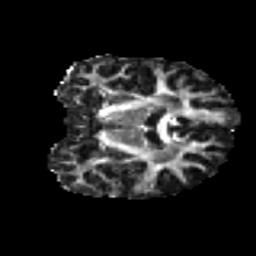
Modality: FA
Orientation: coronal
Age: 35
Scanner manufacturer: ge
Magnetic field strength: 3 T
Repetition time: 7.8 s
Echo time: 0.0606 s